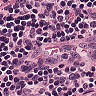
Metastatic tissue present: no